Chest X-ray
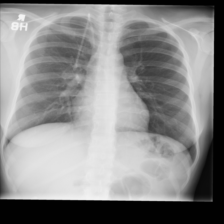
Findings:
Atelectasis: negative
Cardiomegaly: negative
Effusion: negative
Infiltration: negative
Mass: negative
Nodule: negative
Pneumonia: negative
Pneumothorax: negative
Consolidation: negative
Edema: negative
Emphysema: negative
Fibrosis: negative
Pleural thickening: negative
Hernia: negative